【题型】选择题　【知识点】解析几何　【难度】easy
已知两定点$A(-3,5)$、$B(2,8)$，动点$P$在直线$x-y+1=0$上，则$|PA|+|PB|$的最小值为（ ）

\vspace{0.2cm}
\noindent A．$5\sqrt{13}$ \qquad B．$\sqrt{34}$ \qquad C．$5\sqrt{5}$ \qquad D．$2\sqrt{26}$

\vspace{0.2cm}
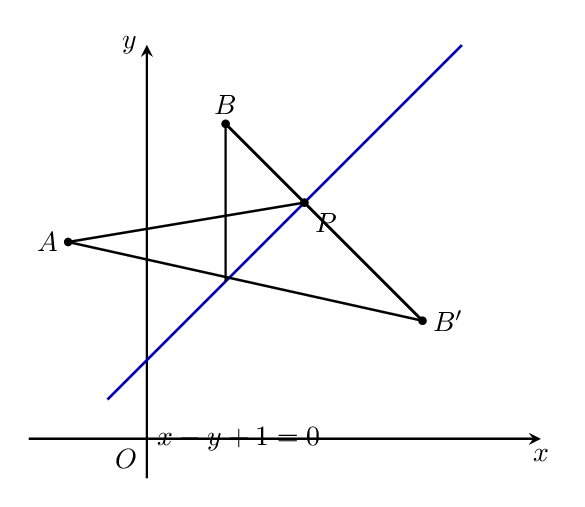
【解答】

\noindent \textbf{【答案】} D

\vspace{0.2cm}
\noindent \textbf{【解析】} 作出图形，可知点$A$、$B$在直线$x-y+1=0$的同侧，并求出点$B$关于直线$x-y+1=0$的对称点$B'$的坐标，即可得出$|PA|+|PB|$的最小值为$|AB'|$.

\vspace{0.2cm}
\noindent \textbf{【解析】} 如下图所示：

\vspace{0.2cm}
\noindent 由图形可知，点$A$、$B$在直线$x-y+1=0$的同侧，且直线$x-y+1=0$的斜率为$1$，
设点$B$关于直线$x-y+1=0$的对称点为点$B'(a,b)$，则$\begin{cases} \dfrac{a+2}{2}-\dfrac{b+8}{2}+1=0 \\ \dfrac{b-8}{a-2}=-1 \end{cases}$，
解得$a=7$，$b=3$，即点$B'(7,3)$，
由对称性可知$|PA|+|PB|=|PA|+|PB'|\geq|AB'|=\sqrt{(-3-7)^2+(5-3)^2}=2\sqrt{26}$，
故选：D．

\vspace{0.2cm}
\noindent \textbf{【点睛】} 本题考查位于直线同侧线段和的最小值的计算，一般利用对称思想结合三点共线求得，考查数形结合思想的应用，属于中等题.